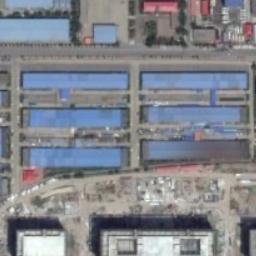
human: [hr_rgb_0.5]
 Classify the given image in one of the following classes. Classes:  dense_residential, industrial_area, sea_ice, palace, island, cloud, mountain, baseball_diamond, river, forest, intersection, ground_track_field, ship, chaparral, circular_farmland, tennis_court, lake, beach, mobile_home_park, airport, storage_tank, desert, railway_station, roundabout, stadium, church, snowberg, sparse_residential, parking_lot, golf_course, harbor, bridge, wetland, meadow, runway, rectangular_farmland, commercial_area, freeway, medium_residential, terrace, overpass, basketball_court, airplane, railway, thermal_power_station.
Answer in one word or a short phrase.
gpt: industrial_area